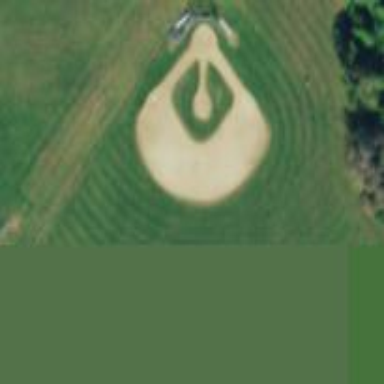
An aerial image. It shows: Baseball pitch for leisure and sports activities.